Interaction volume radius: 5 \u00c5
Interaction volume height: 20 \u00c5
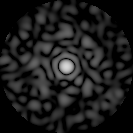
Disorder parameter: 0.8967